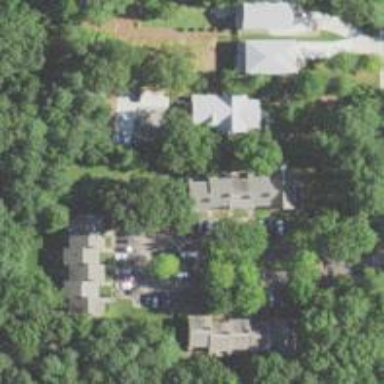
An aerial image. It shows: Residential area within neighborhood.